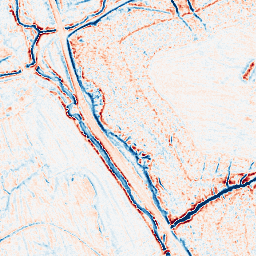
Category: edge_preserving
Decomposition family: anisotropic_diffusion
Decomposition parameters: iterations: 10
kappa: 10
gamma: 0.15
Upsampling method: sinc_hamming
Upsampling parameters: scale: 2
kernel_size: 4
Upsampling scale: 2